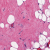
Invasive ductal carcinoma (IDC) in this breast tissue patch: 0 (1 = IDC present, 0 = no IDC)